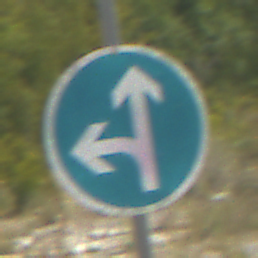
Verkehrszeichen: VorgeschriebeneFahrtrichtungGeradeausOderLinks
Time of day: Midday
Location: Outdoor (Suburban)
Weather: PartlyCloudy
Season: Summer
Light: Natural